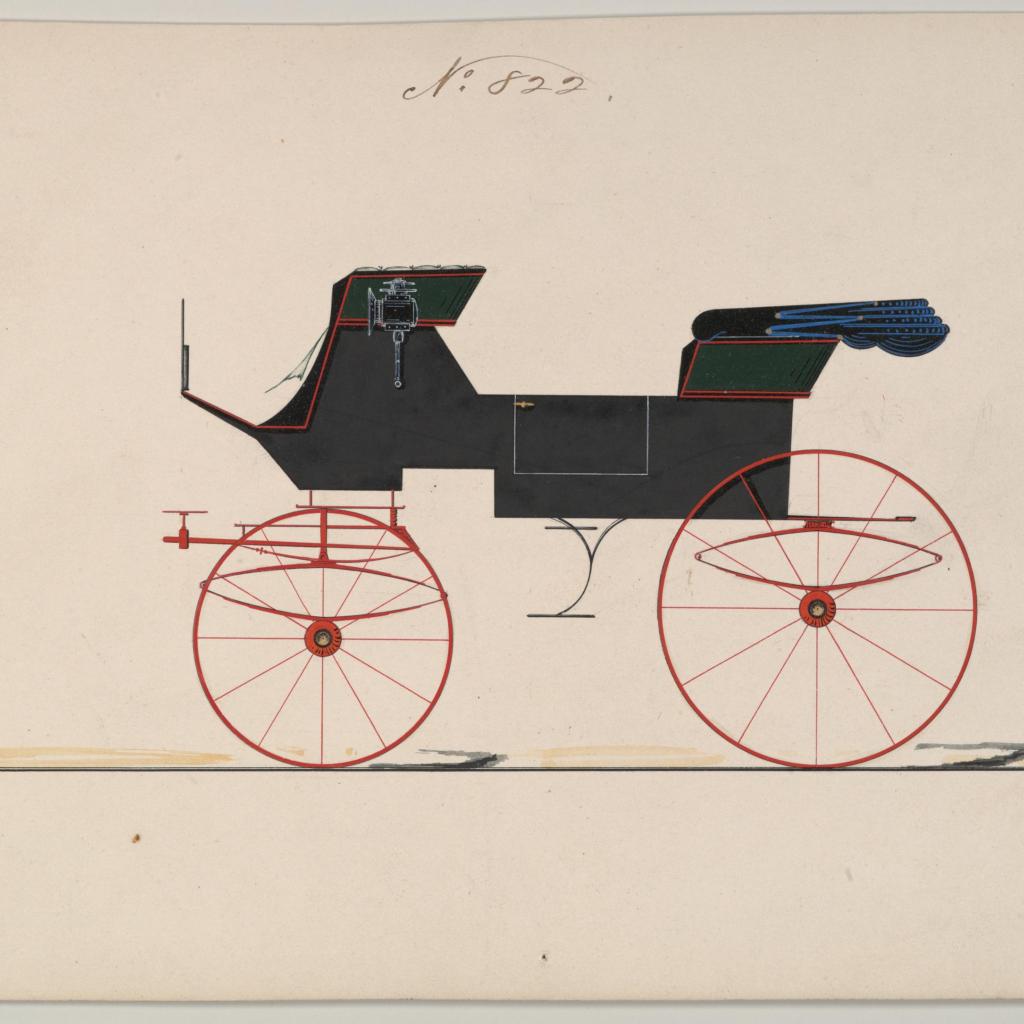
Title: Design for Phaeton, no. 822
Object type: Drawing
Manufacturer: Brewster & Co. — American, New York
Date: ca. 1880
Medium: Pen and black ink, watercolor and gouache with gum arabic
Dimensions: sheet: 6 1/4 x 9 1/4 in. (15.9 x 23.5 cm)
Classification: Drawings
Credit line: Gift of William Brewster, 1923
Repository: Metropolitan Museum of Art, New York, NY